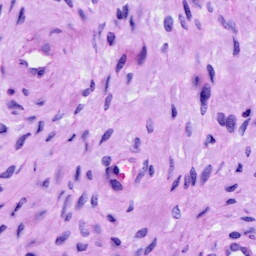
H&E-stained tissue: Cervix